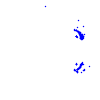
Particle: kaon